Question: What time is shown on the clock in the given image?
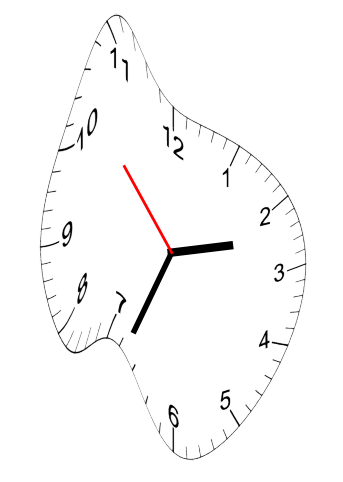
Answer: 02:33:53